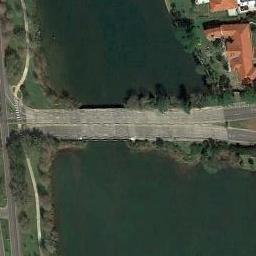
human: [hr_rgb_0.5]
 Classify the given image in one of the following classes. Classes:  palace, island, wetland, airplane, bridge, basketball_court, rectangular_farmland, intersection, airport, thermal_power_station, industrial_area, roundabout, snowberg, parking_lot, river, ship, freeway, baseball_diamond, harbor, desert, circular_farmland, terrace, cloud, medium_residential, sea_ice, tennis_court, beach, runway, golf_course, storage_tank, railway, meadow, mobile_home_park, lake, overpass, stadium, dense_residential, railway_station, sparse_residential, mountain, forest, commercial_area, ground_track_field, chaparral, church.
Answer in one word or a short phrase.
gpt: bridge